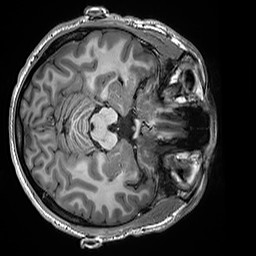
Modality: T1w
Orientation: axial
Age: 24
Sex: male
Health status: healthy
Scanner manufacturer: siemens
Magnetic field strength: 3 T
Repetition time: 2.5 s
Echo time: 0.00299 s